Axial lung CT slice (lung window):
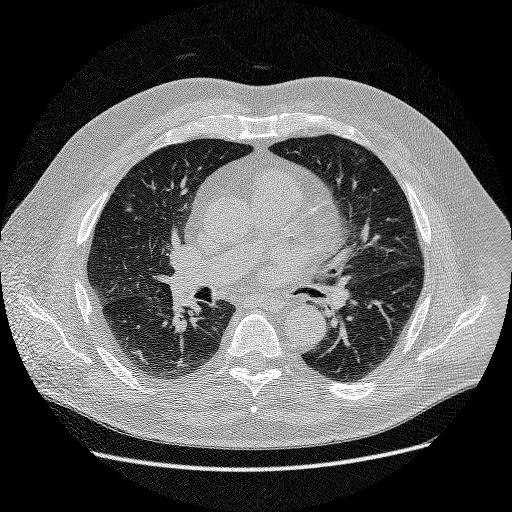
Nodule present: no